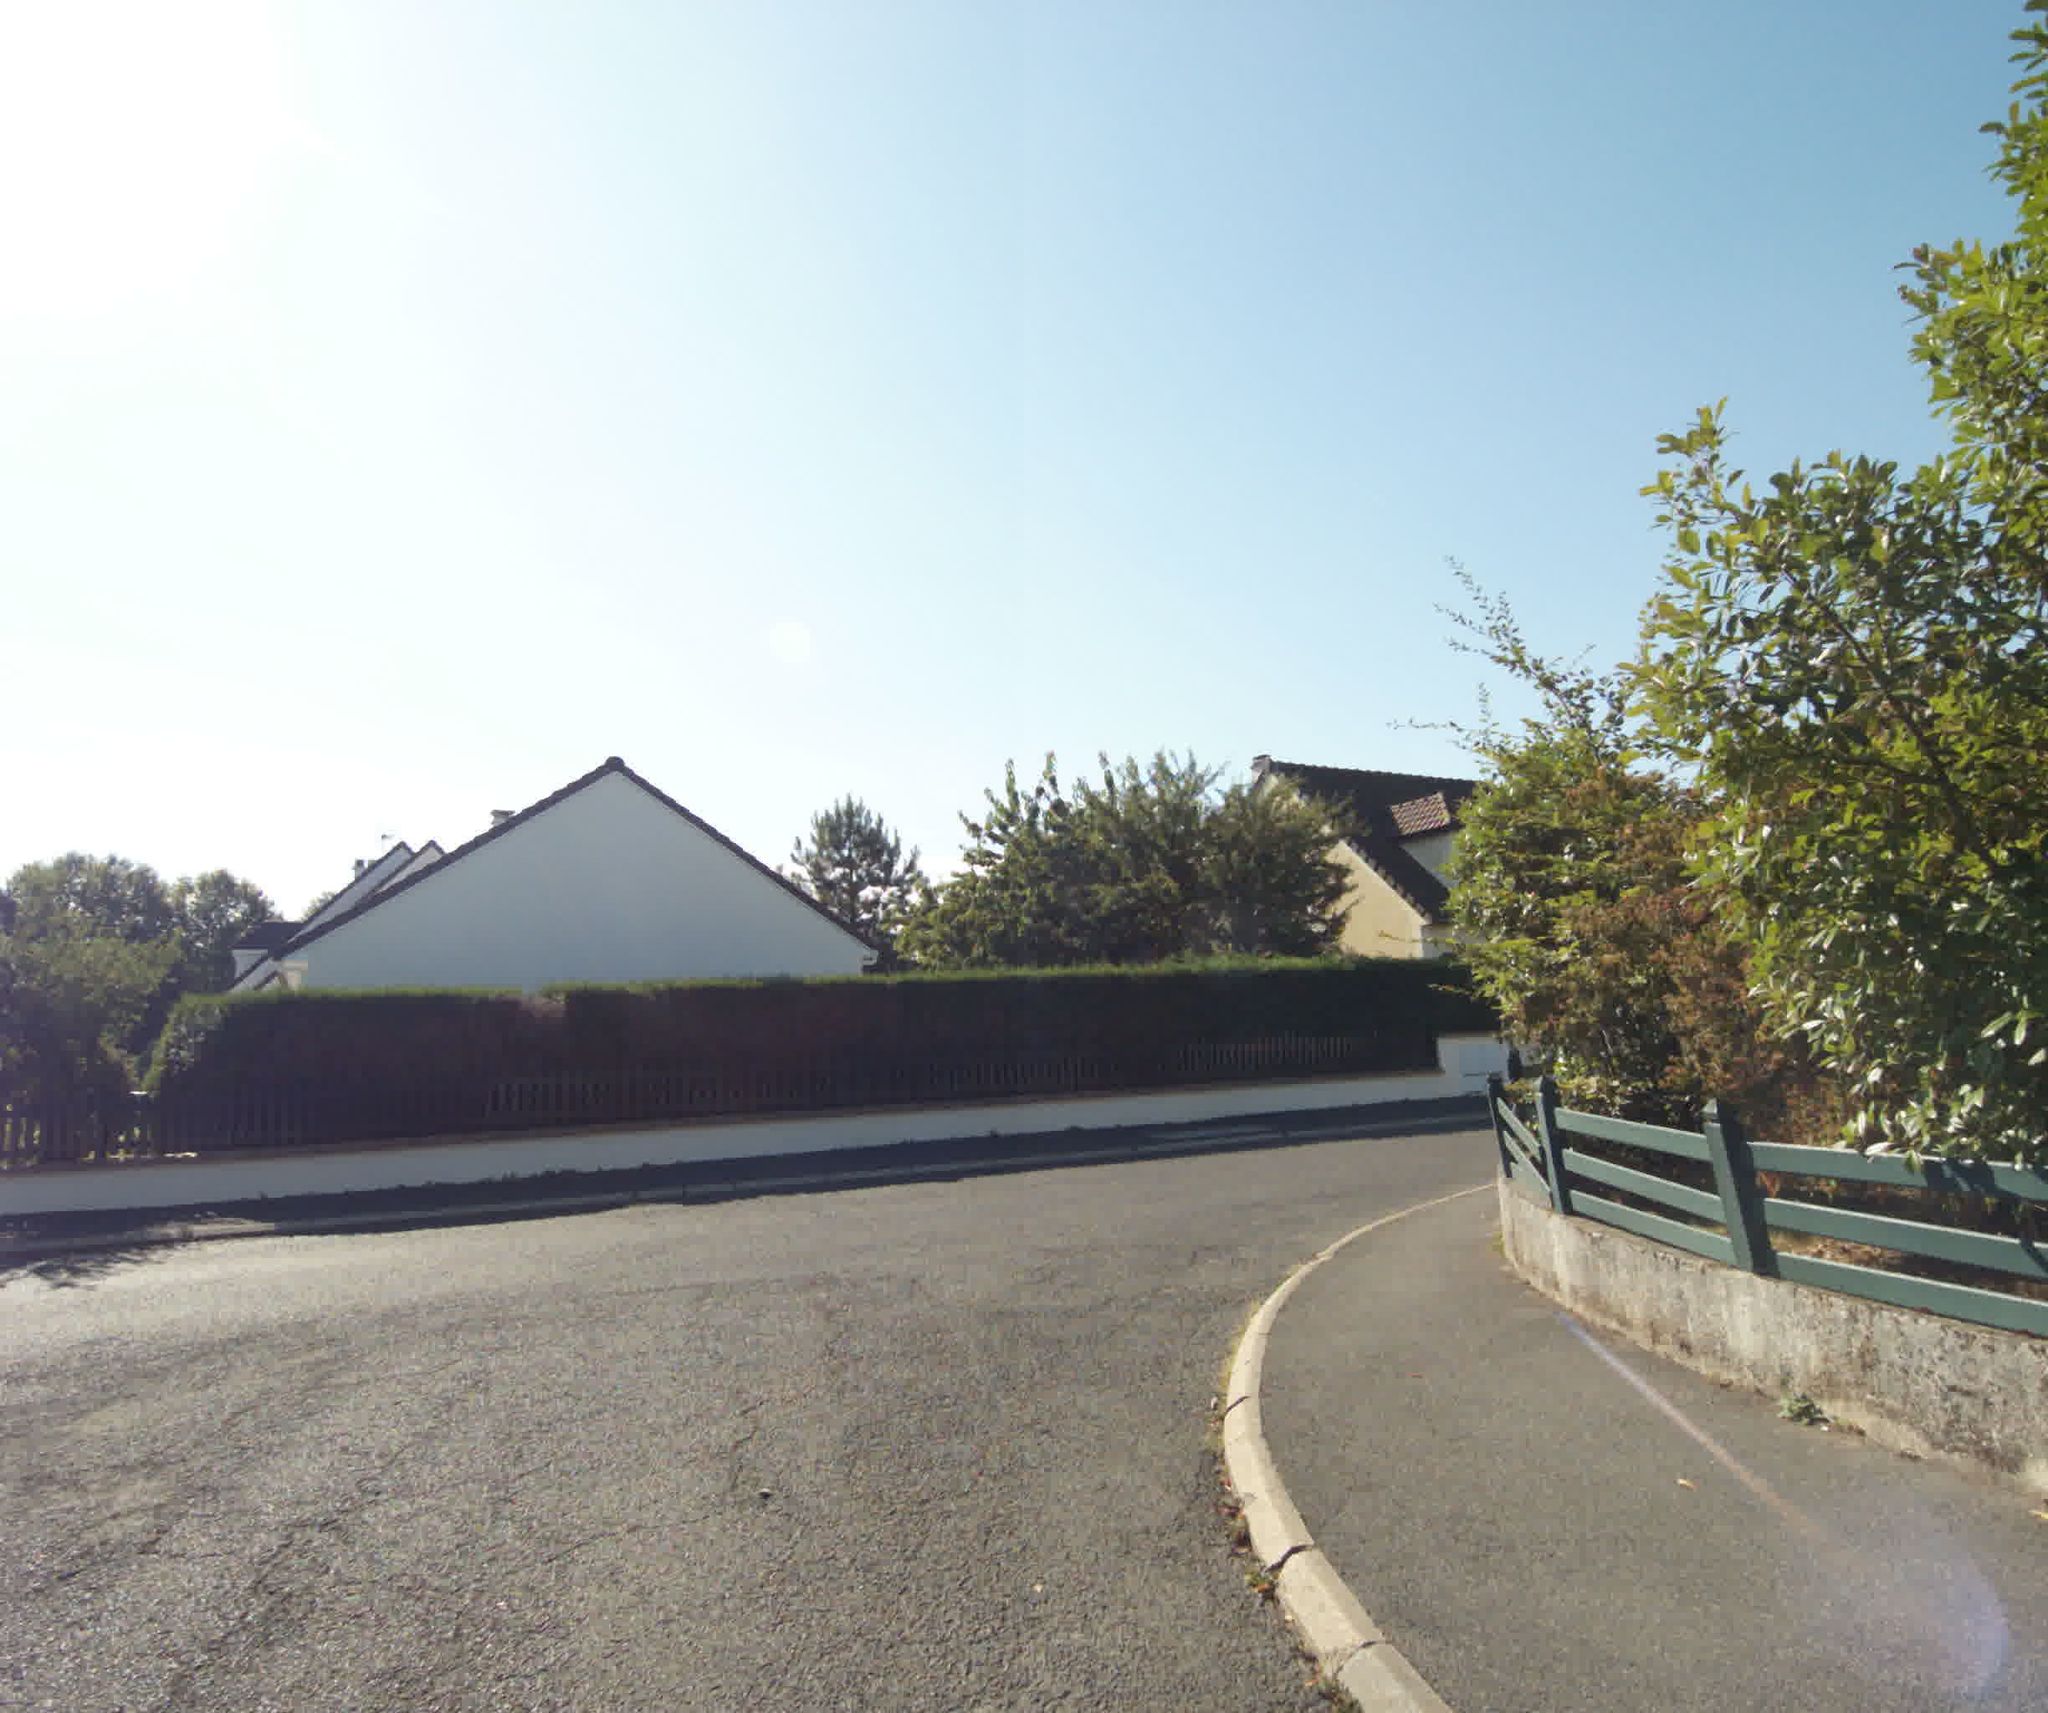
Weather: clear
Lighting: day
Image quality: good
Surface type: cycling surface
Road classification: residential
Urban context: urban centre
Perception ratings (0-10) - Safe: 1.65, Lively: 0.75, Beautiful: 6.61, Boring: 4.66, Depressing: 5.85, Wealthy: 4.97